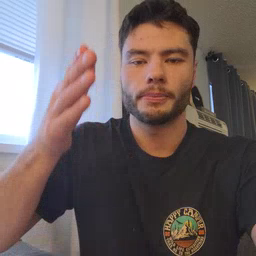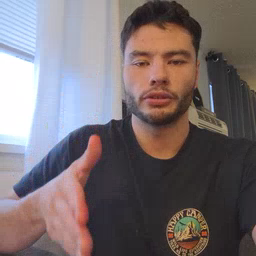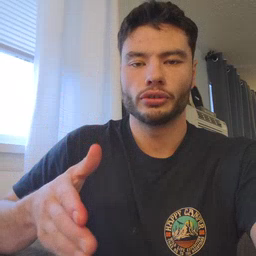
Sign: person